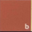
Piece: xx